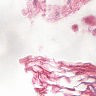
Metastatic tissue present: no